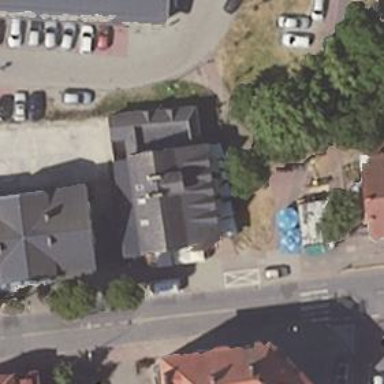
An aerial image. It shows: Pub.